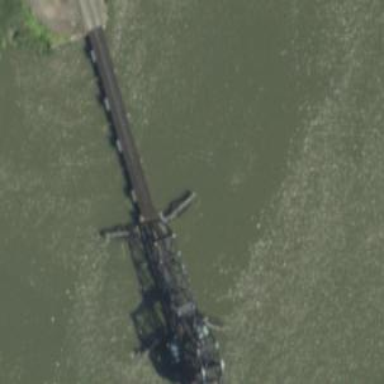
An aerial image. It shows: Movable bascule railway bridge over water.